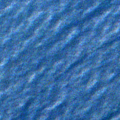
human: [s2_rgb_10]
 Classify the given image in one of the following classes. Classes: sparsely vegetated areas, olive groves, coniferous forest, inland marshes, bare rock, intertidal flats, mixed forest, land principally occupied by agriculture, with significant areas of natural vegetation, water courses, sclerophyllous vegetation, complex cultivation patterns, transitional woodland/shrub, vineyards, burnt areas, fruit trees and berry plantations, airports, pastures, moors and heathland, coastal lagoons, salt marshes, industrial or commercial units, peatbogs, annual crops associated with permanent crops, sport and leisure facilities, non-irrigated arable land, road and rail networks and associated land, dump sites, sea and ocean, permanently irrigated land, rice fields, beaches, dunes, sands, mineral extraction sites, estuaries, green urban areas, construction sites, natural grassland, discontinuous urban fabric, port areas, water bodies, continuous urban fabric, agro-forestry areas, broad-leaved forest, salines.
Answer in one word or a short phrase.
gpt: sea and ocean